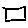
Label: square